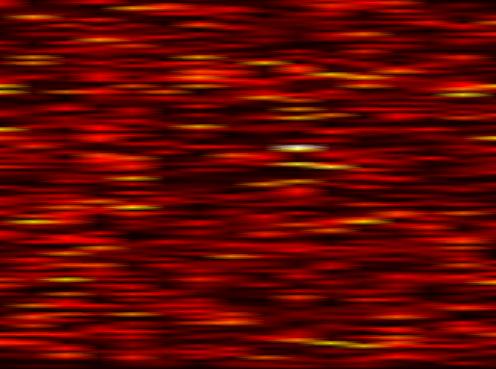
Label: UFMC